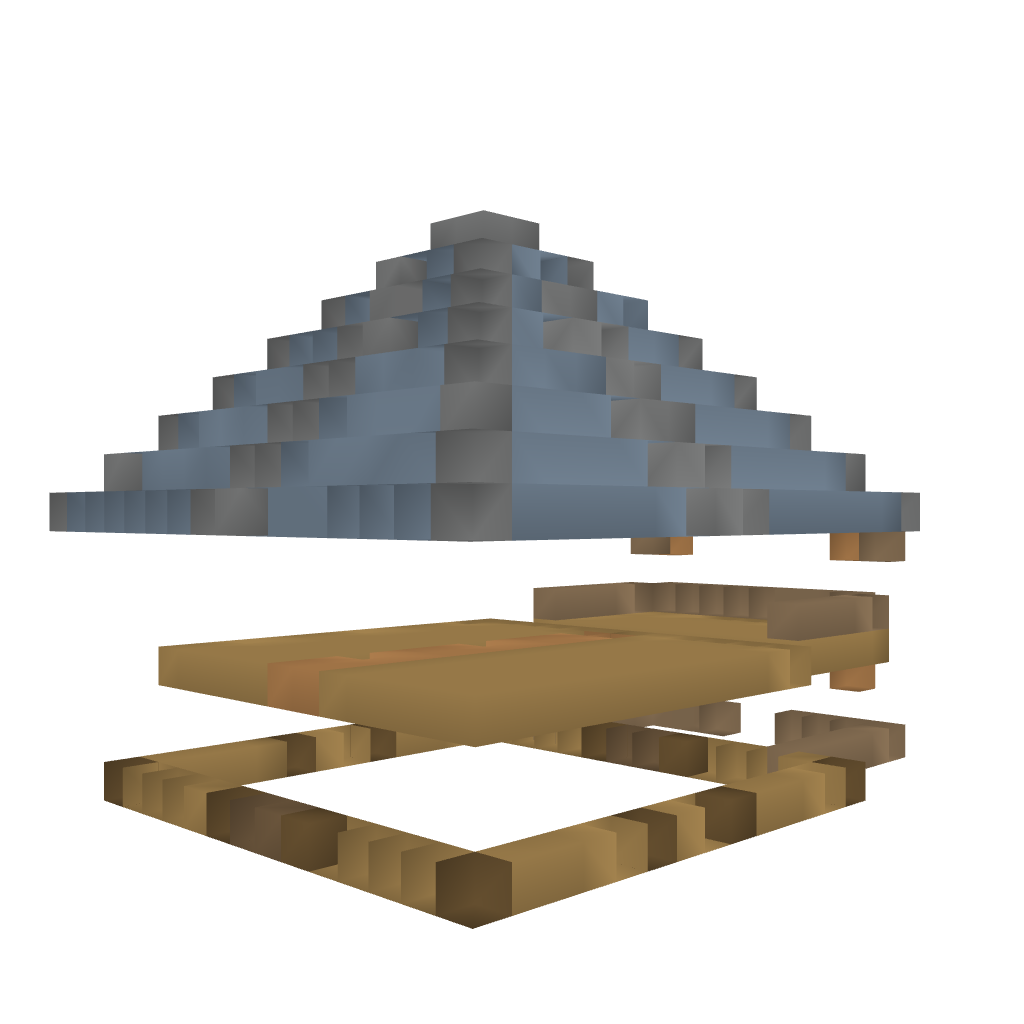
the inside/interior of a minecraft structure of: Just A House